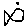
Label: fish